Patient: sex M, age 69
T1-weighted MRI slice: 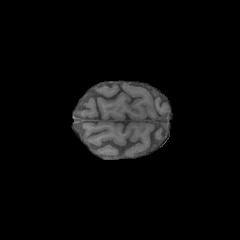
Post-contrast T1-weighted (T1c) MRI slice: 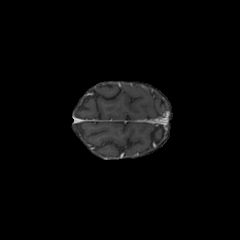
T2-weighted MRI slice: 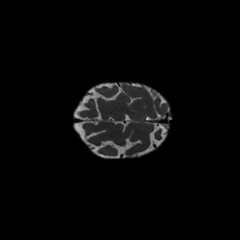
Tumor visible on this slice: no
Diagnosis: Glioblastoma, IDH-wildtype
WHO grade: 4